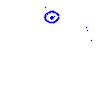
Particle: kaon